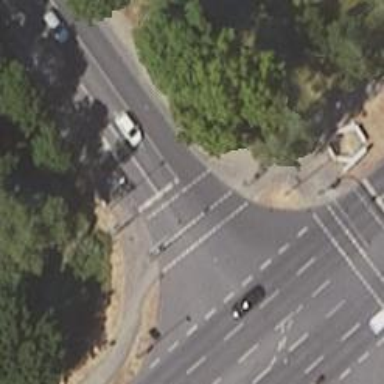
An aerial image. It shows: Road with traffic signals at crossing.